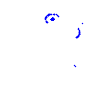
Particle: proton